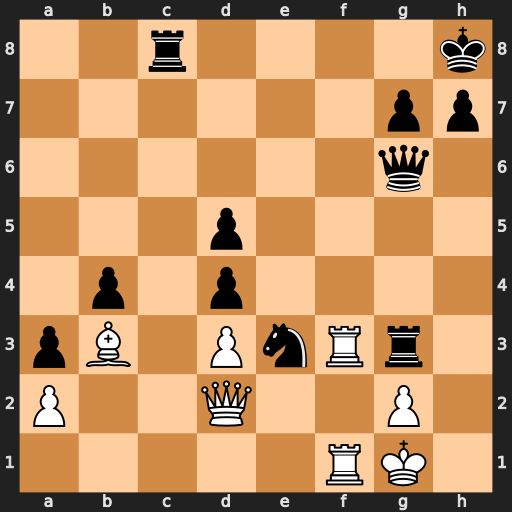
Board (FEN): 2r4k/6pp/6q1/3p4/1p1p4/pB1PnRr1/P2Q2P1/5RK1
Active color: w
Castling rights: -
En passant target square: -
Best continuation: Rf8+ Rxf8 Rxf8#